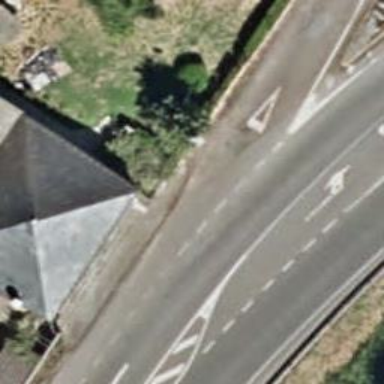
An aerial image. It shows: Road with "give way" sign.